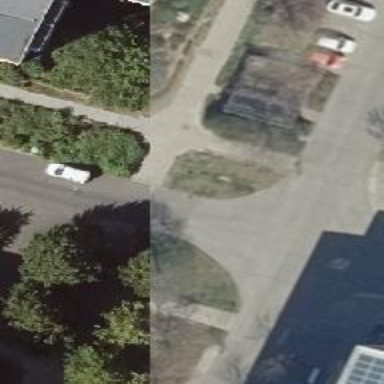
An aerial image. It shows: Residential road with separate asphalt sidewalk.